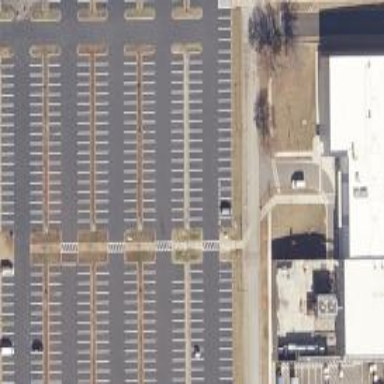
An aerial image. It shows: Parking space is available.